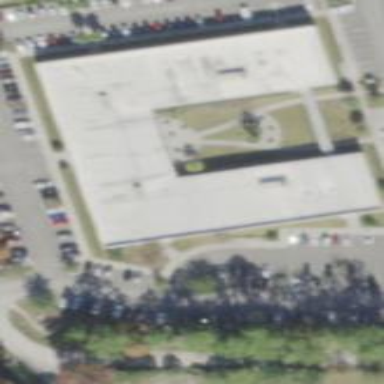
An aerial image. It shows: College building.